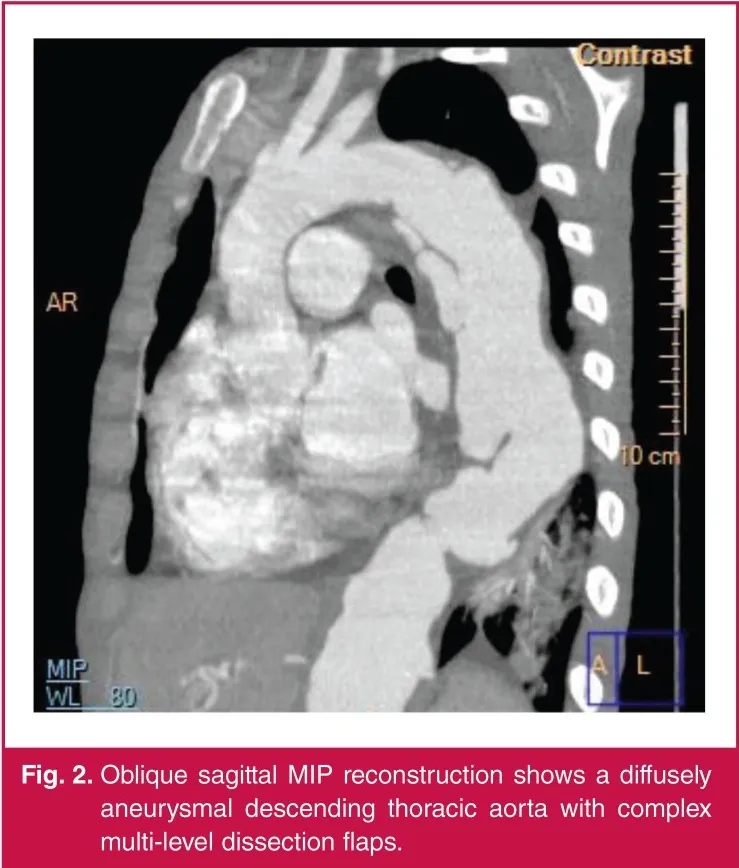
Oblique sagittal MIP reconstruction shows a diffusely aneurysmal descending thoracic aorta with complex multi-level dissection flaps.
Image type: radiology (ct)